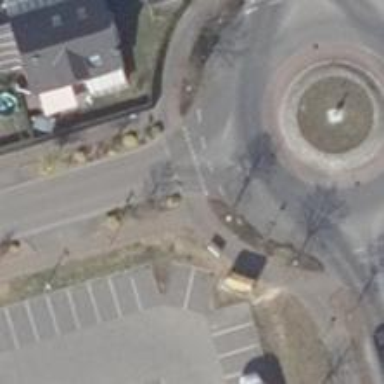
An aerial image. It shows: Uncontrolled road crossing.